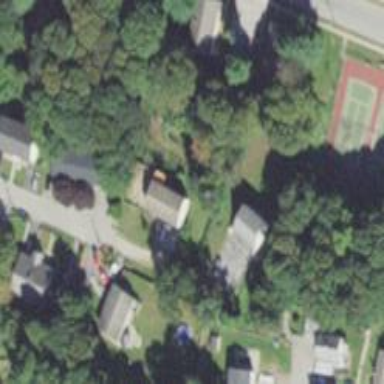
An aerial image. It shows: Residential driveway serving as service road.